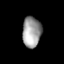
Tissue: lung
Cell type: Endothelial cells
Senescence score: 0.6377
Nuclear area (px): 560
Mean DAPI intensity: 156.861